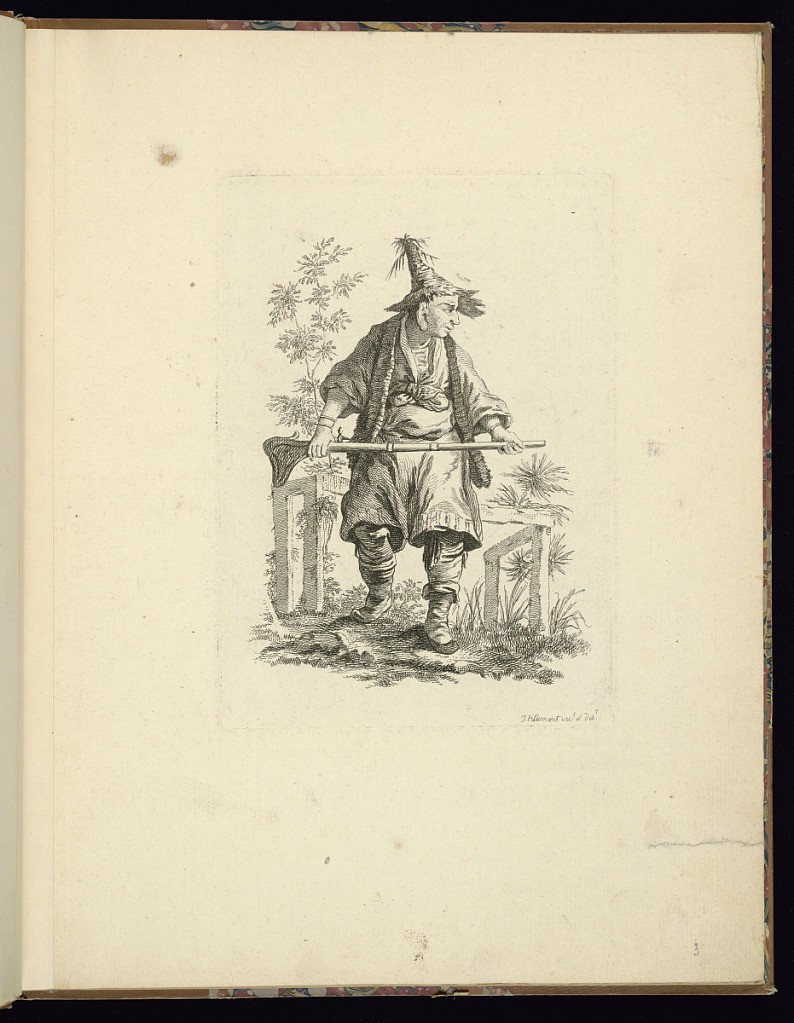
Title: Man in a Landscape
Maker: Jean-Baptiste Pillement, French, 1728–1808
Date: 1758
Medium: Etching on laid paper
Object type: Print
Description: Plate from a series of chinoiserie prints depicting figures in landscapes. A man stands in a landscape holding a stick with both hands, with trees, foliage, and grass around him. The plate is signed.